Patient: sex M, age 47
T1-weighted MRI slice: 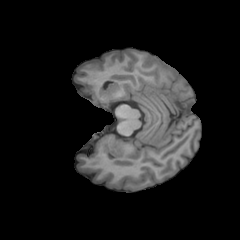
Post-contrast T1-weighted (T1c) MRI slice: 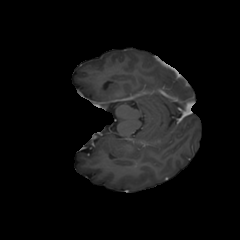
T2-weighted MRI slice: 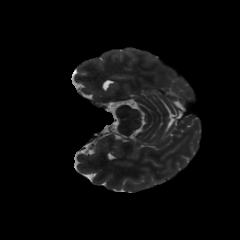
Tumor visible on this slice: no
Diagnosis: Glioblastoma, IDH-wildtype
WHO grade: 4